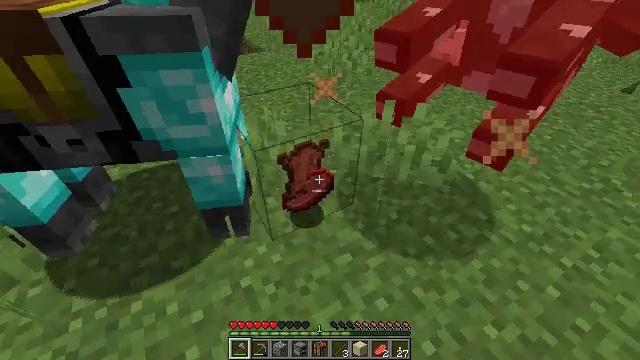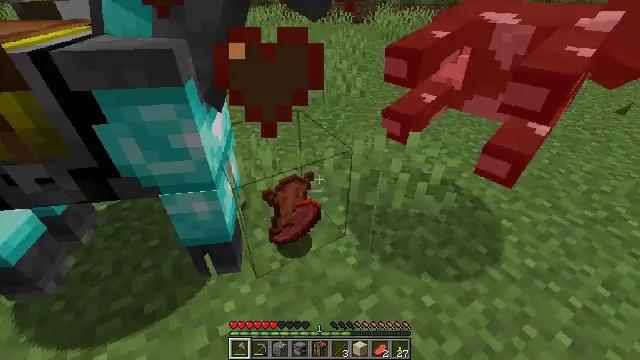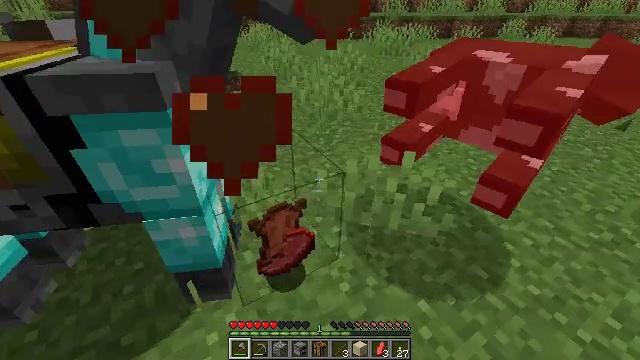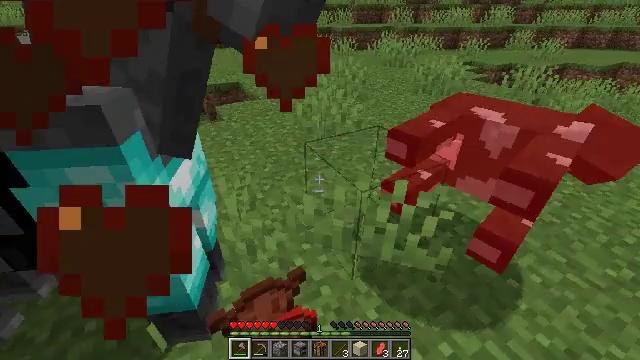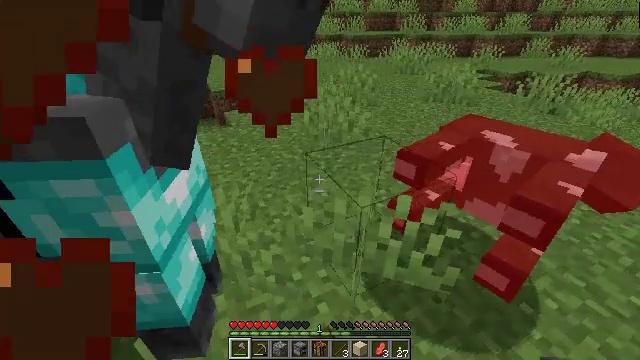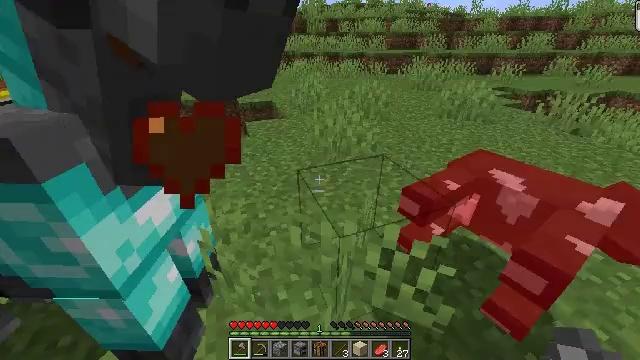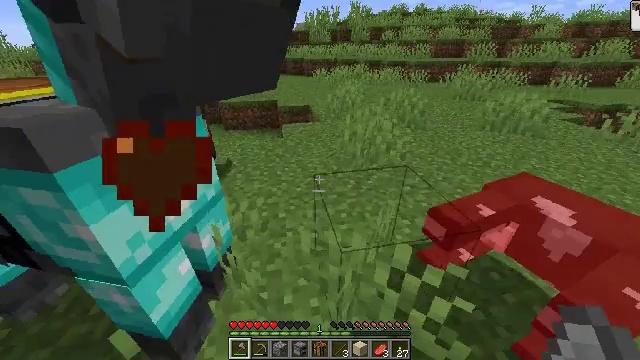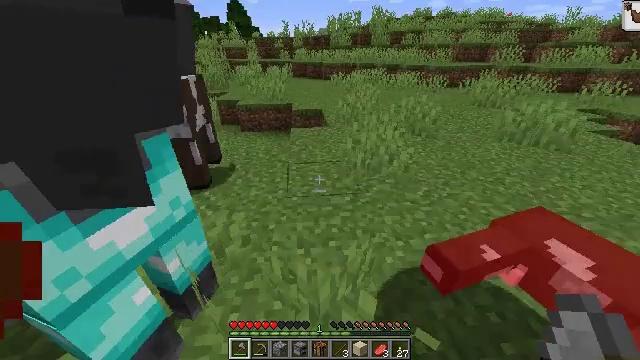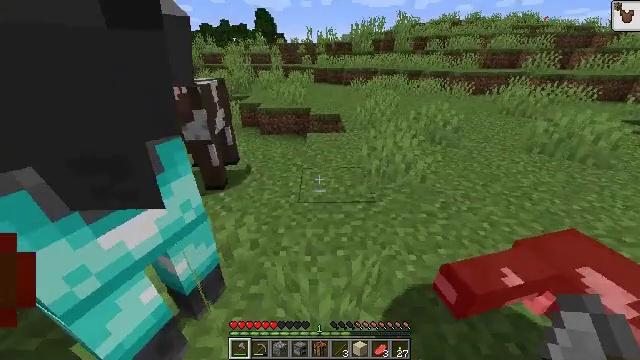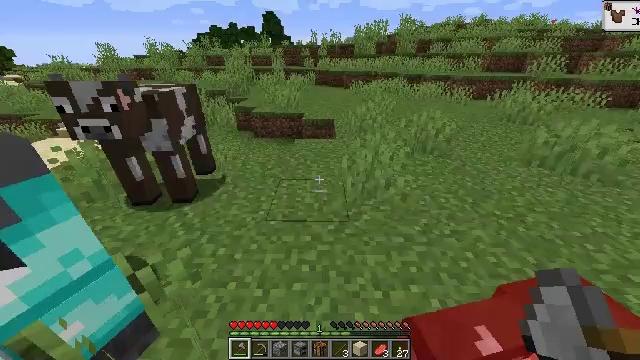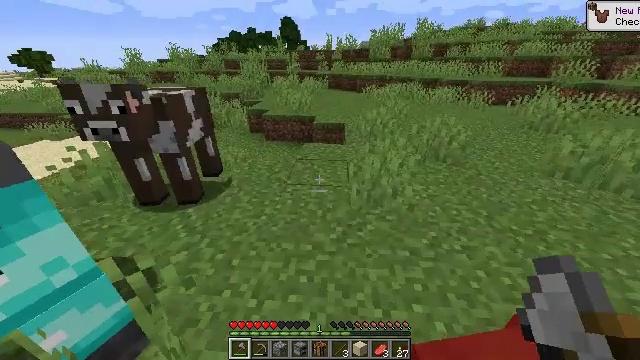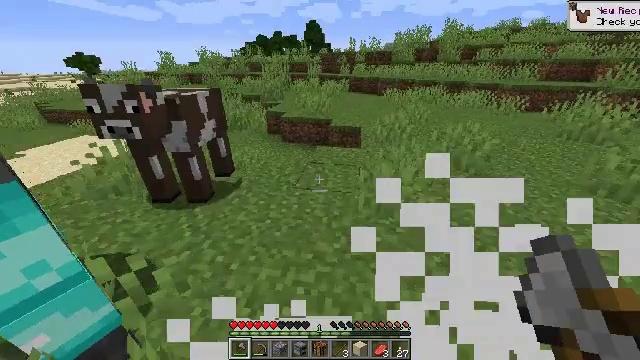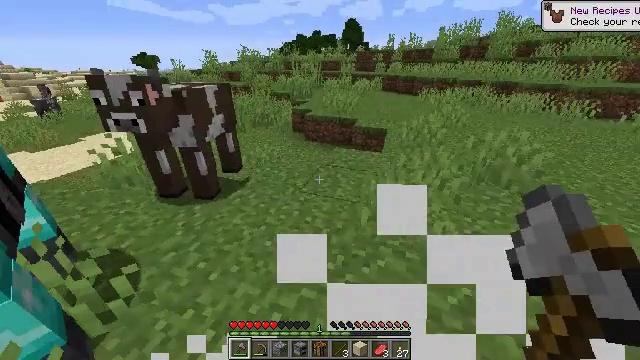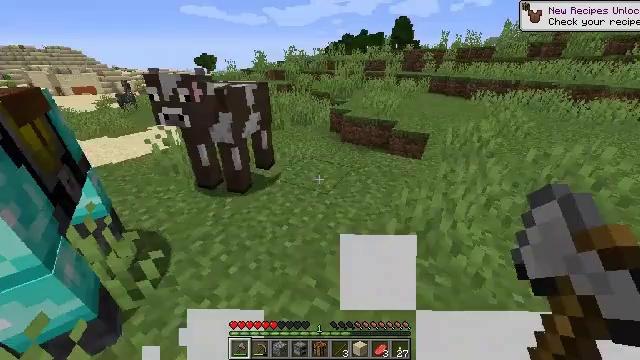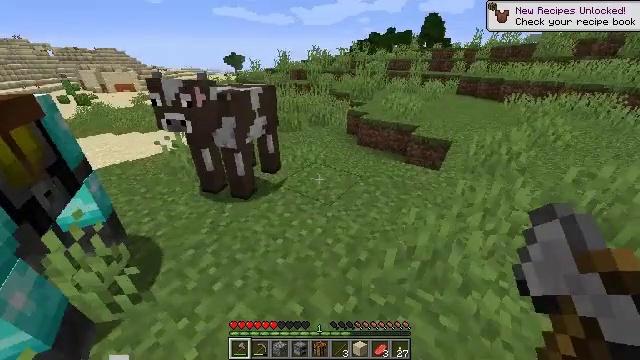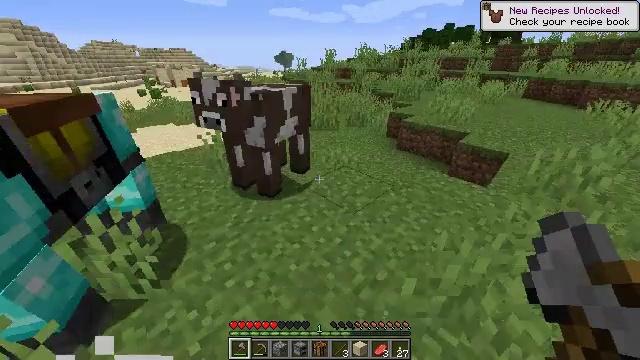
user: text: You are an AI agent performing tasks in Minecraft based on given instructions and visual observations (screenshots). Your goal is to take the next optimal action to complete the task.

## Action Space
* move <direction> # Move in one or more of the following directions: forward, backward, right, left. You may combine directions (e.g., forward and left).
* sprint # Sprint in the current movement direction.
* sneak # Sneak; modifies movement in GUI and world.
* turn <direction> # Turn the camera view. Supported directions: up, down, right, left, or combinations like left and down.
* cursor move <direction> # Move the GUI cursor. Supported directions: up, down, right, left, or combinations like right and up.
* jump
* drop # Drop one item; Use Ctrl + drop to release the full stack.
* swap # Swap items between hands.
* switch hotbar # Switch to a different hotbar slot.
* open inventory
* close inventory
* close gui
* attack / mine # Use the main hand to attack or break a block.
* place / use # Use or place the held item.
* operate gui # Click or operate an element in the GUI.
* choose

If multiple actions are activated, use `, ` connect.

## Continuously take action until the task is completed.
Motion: motion action
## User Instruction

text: Combat the cow.
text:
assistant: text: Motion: move forward and move right, turn up
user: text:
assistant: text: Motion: move forward and move right, turn up
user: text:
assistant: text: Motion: move forward and move right, turn left and up
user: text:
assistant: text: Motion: move forward and move right, sprint, turn left and up
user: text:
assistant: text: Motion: move forward and move right, sprint, turn left and up
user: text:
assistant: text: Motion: move forward and move right, sprint, turn left
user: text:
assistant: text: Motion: move forward and move right, sprint, turn left
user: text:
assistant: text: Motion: move forward and move right, sprint, turn left and up
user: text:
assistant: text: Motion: move forward and move right, sprint, turn left
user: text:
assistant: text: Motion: move forward and move right, sprint, turn left
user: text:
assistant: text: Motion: move forward and move right, sprint, turn left
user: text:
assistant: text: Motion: move forward and move right, sprint, turn left
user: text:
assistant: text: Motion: move forward and move right, sprint, turn left
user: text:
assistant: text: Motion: move forward and move right, sprint, turn left
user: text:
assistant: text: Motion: move forward and move right, sprint, turn left
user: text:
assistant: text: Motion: move forward, turn left and down
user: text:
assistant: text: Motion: turn left and down, jump
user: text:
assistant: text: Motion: turn left and down, jump
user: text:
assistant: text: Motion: turn left and down, jump
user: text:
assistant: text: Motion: move forward, turn left, jump
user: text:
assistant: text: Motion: move forward, turn left and up, jump
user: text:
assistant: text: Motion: move forward, turn left and up
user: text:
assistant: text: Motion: move forward, turn left and up
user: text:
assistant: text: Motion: move forward, attack / mine
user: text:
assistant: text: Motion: move forward, turn down, attack / mine
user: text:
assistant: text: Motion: attack / mine
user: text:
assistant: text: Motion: attack / mine
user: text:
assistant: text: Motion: no_op
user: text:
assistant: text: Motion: no_op